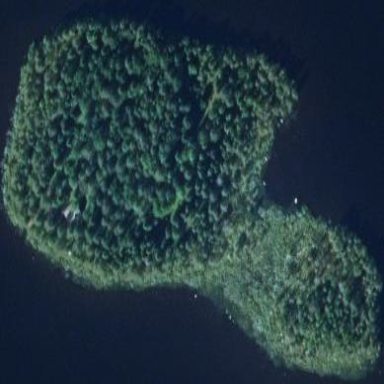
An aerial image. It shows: Islet.